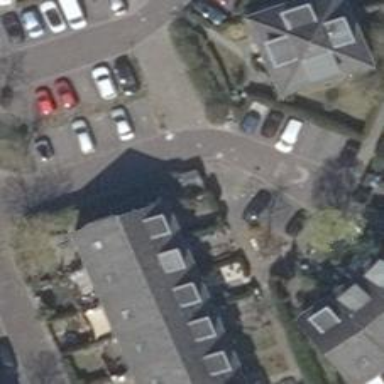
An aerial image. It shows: Residential road.